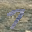
Label: 7